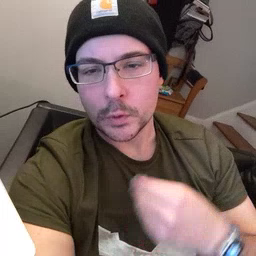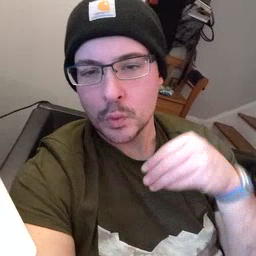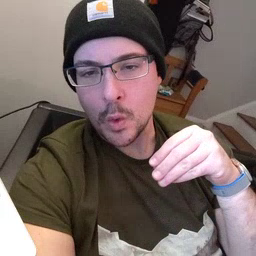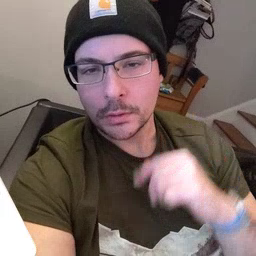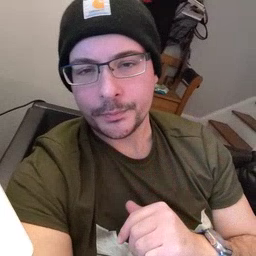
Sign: store